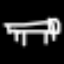
Label: bed